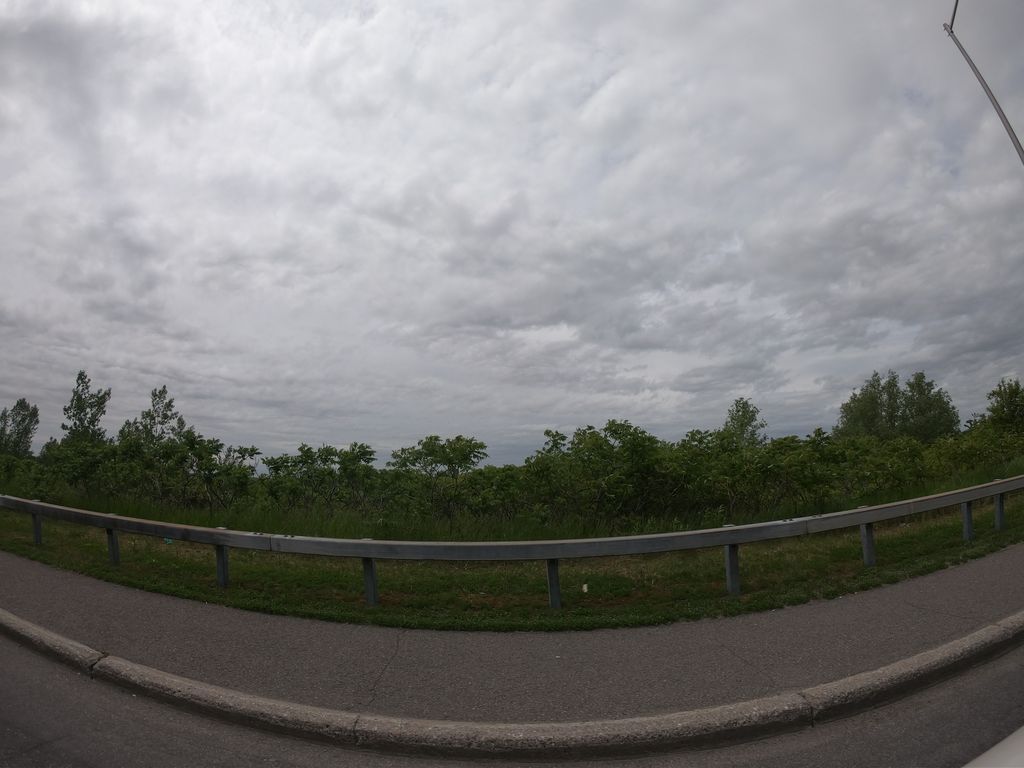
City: ottawa-gatineau